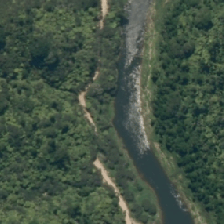
Land cover: low_producing_grassland